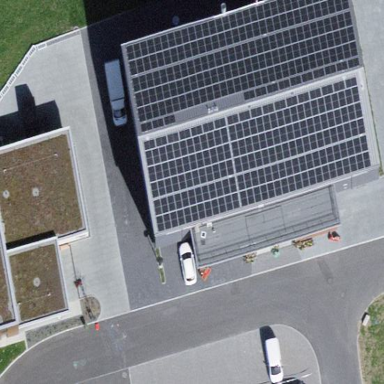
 consisting of solar photovoltaic panels."